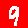
Digit: 9